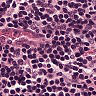
Metastatic tissue present: no